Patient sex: M
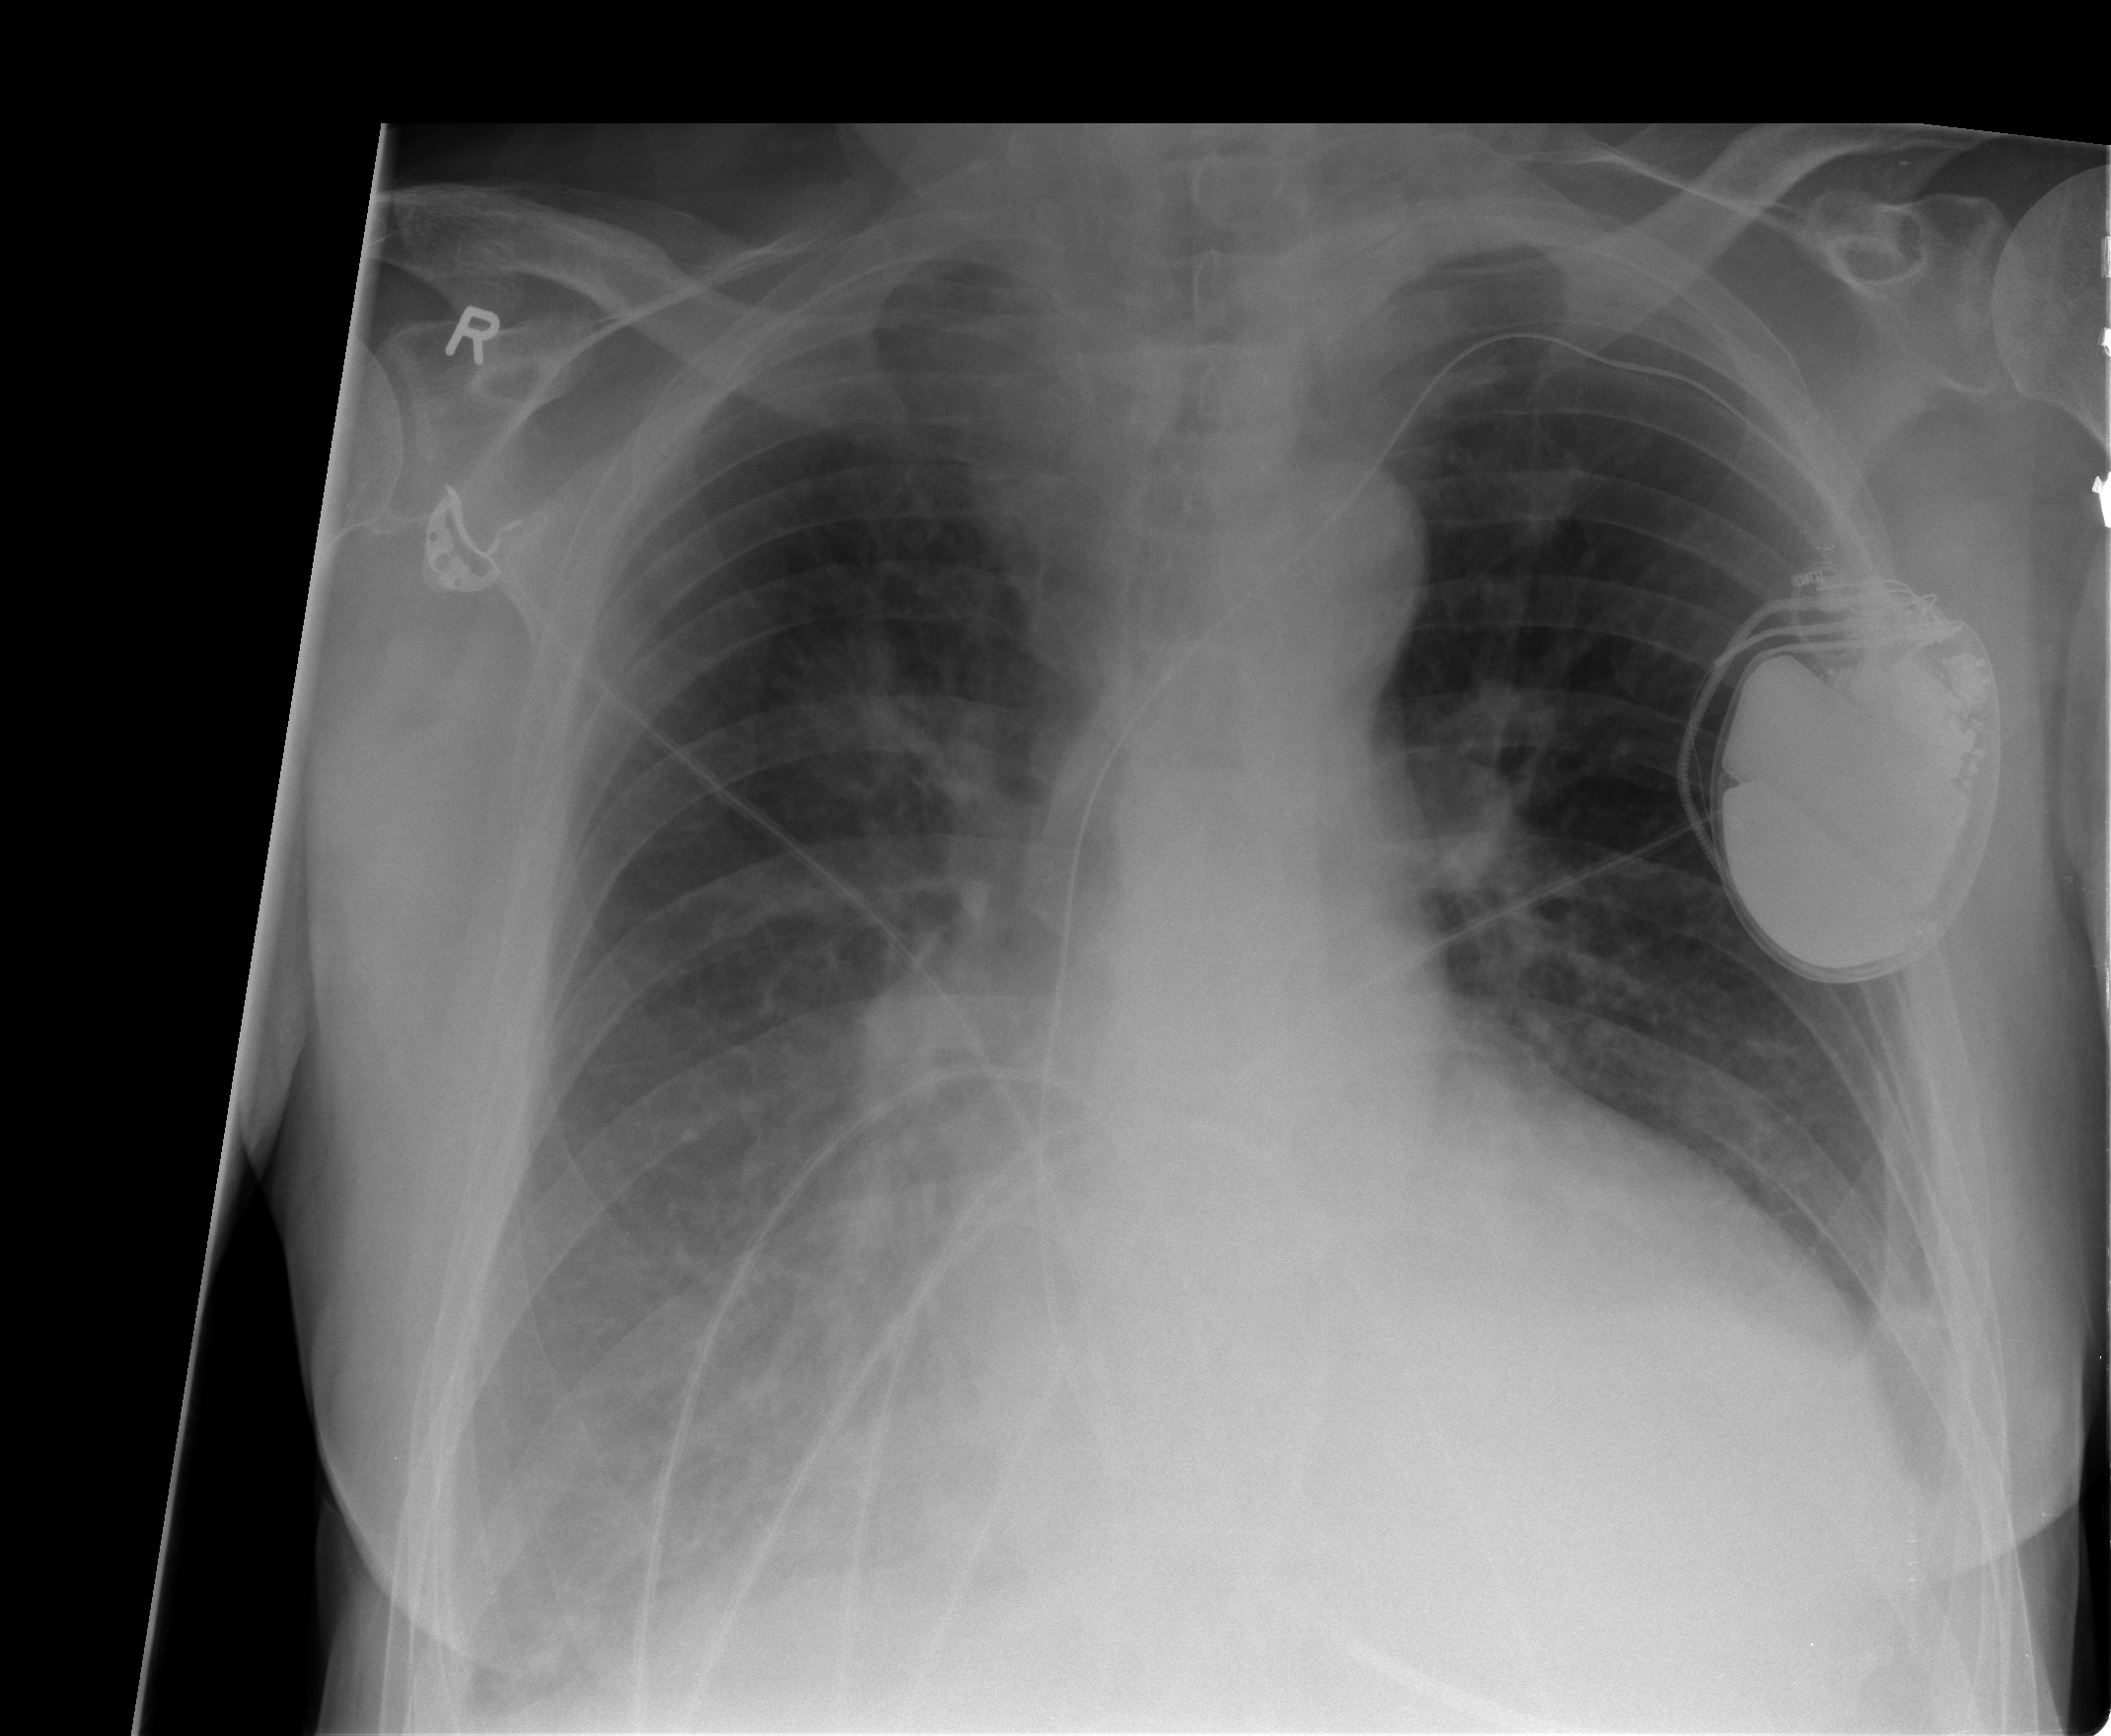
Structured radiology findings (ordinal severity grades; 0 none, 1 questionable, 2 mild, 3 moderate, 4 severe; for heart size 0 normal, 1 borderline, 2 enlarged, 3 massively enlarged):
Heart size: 2
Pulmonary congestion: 0
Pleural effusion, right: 2
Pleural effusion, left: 1
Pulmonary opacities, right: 2
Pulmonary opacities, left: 0
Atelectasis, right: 2
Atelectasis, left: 2